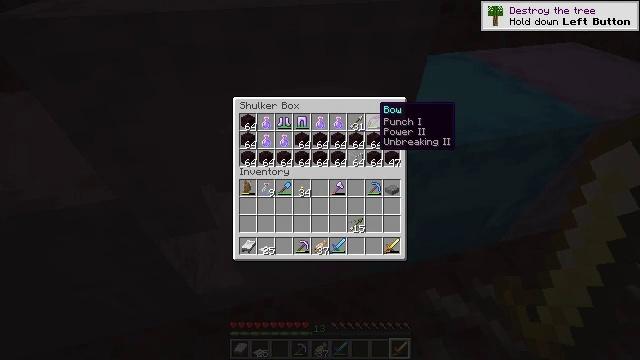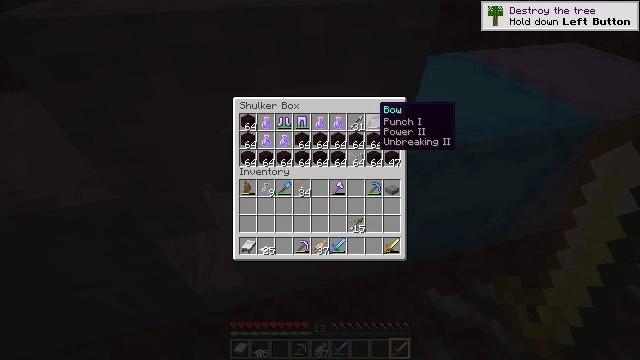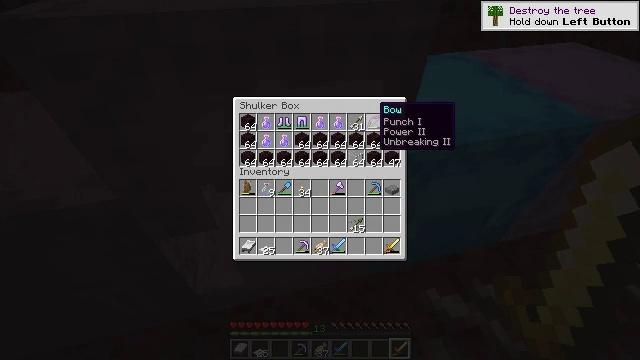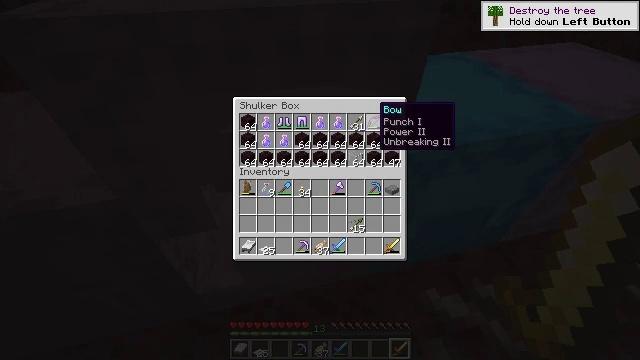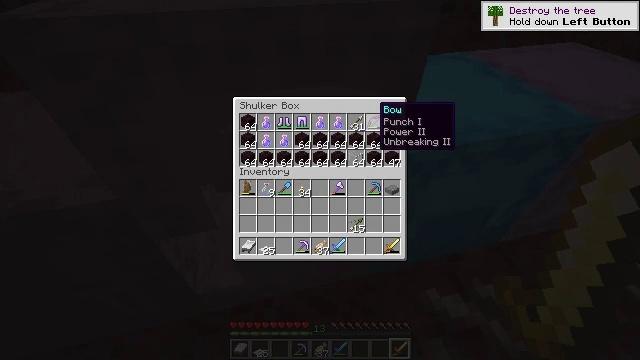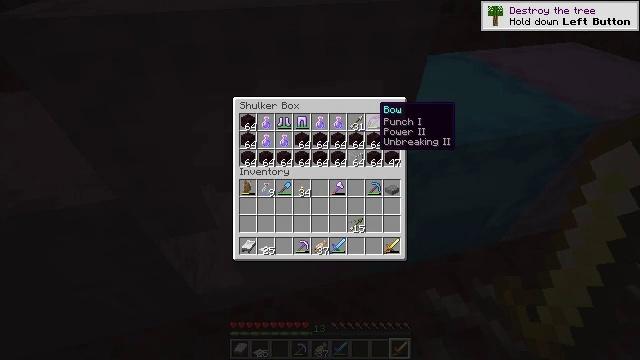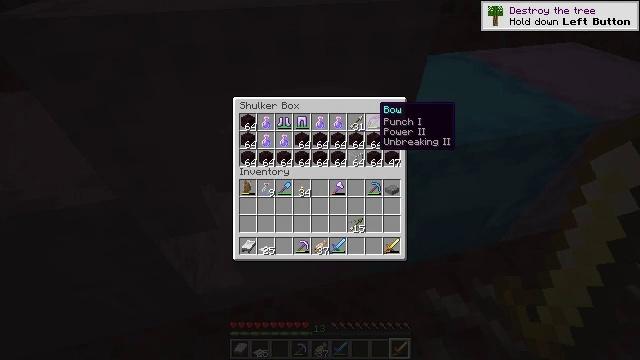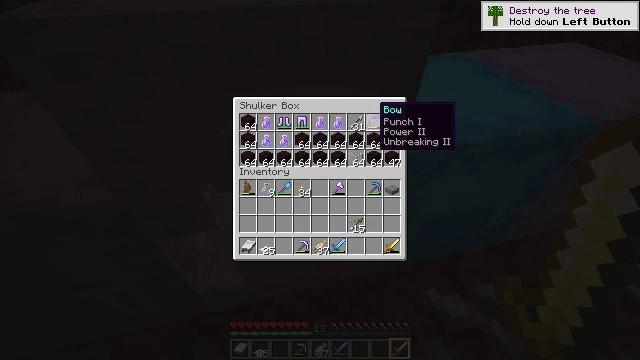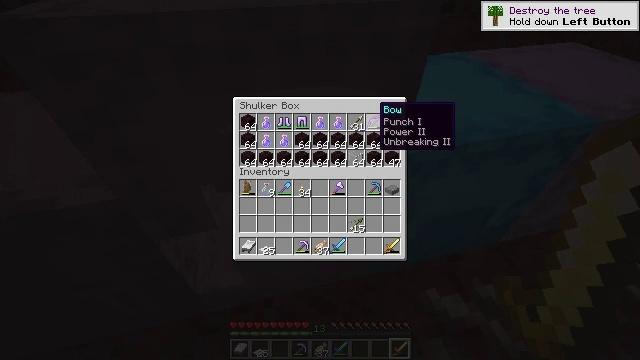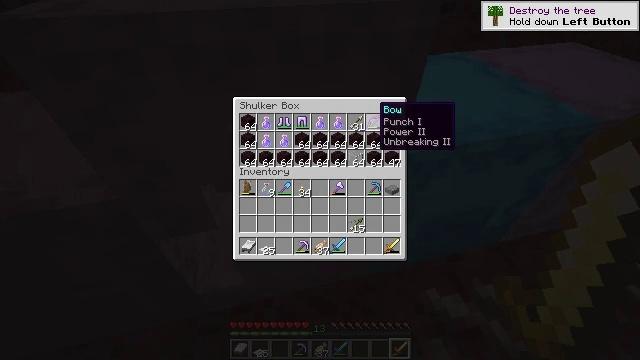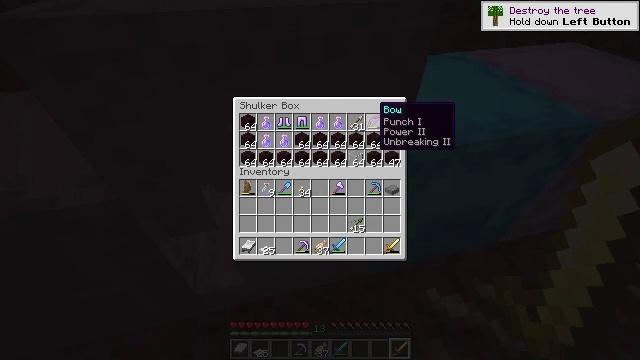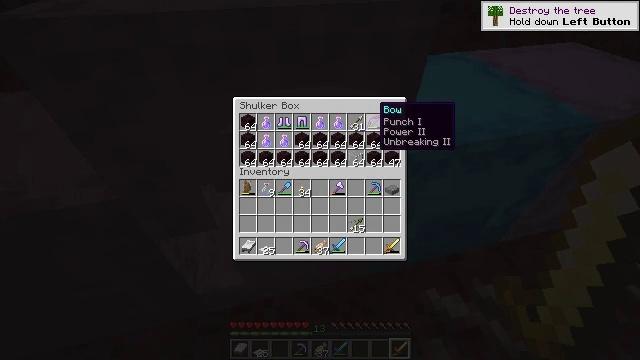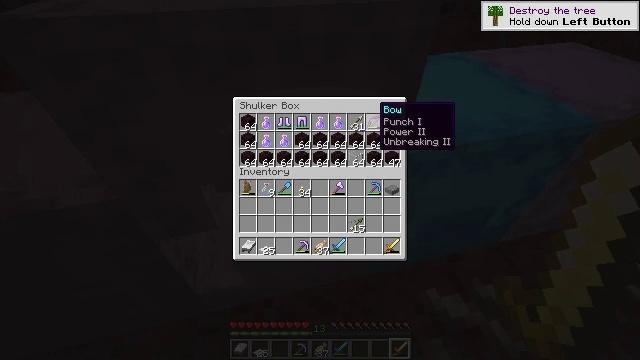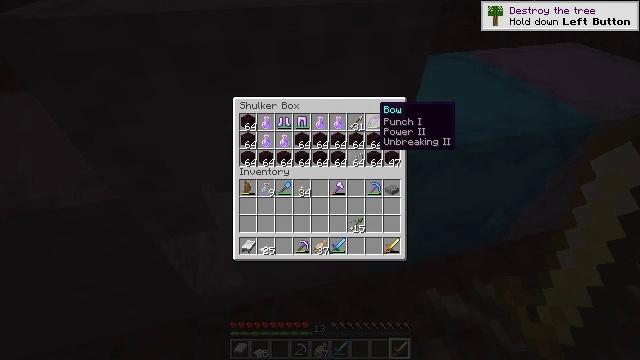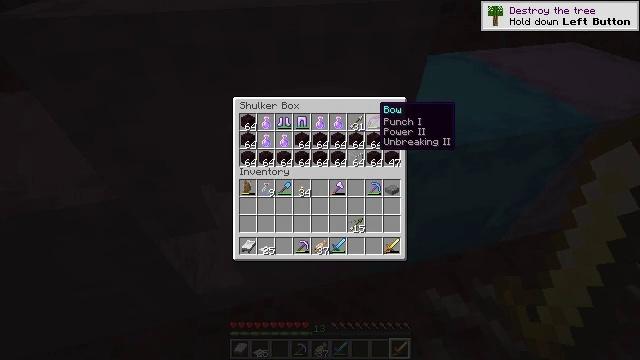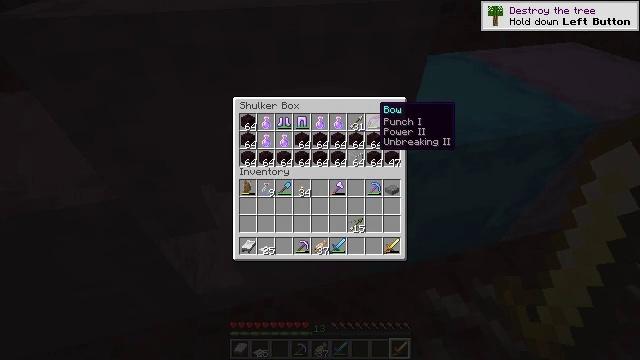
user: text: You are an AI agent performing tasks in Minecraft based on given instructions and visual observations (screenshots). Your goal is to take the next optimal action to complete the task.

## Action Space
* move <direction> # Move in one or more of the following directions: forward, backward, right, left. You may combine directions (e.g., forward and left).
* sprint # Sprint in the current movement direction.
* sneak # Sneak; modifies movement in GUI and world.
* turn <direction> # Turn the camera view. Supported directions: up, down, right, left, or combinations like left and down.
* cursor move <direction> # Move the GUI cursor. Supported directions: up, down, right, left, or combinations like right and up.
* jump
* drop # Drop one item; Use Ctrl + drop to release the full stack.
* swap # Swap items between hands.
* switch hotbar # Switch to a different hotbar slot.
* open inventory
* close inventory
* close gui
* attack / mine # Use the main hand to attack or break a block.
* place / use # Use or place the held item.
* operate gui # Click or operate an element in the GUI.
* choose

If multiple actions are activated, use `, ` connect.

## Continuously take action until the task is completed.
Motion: motion action
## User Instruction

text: Collect the shulker box to move it.
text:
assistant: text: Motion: no_op
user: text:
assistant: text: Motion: no_op
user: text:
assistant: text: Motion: no_op
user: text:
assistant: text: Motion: no_op
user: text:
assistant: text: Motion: no_op
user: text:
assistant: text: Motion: no_op
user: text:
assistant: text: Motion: no_op
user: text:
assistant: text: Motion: no_op
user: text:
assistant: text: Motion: no_op
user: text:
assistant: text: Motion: no_op
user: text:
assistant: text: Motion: no_op
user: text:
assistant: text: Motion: no_op
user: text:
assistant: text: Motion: no_op
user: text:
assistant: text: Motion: no_op
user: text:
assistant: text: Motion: no_op
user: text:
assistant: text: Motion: no_op
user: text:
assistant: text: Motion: no_op
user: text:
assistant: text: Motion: no_op
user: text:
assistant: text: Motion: no_op
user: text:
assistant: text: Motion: no_op
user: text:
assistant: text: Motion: no_op
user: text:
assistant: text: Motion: no_op
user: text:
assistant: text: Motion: no_op
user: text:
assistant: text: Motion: no_op
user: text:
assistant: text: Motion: no_op
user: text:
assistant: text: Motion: no_op
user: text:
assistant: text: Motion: no_op
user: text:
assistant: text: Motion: no_op
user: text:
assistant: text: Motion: no_op
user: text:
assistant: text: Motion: no_op